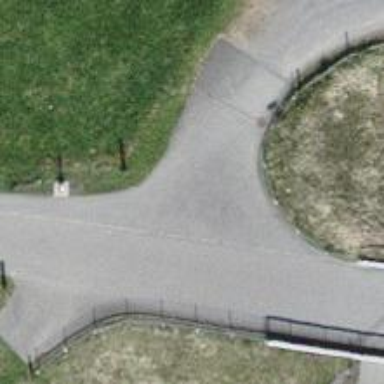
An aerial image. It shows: Paved track with grade1 tracktype.